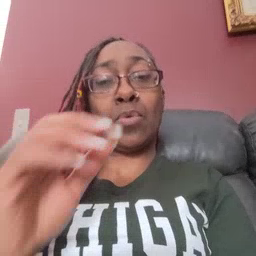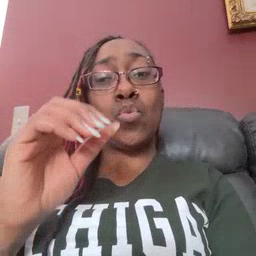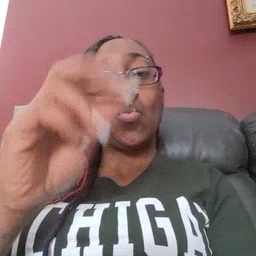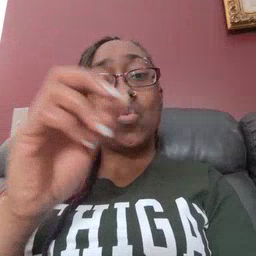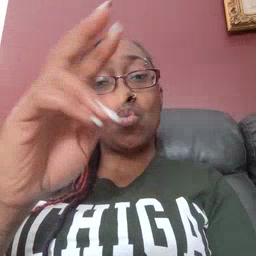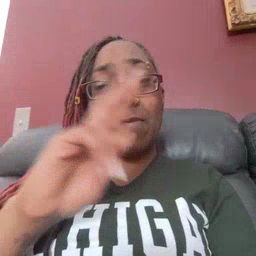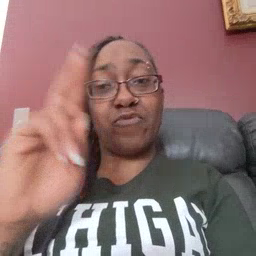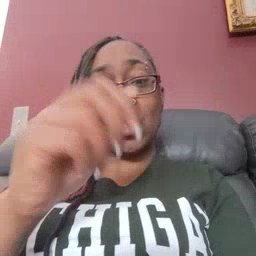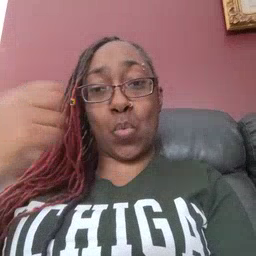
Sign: refrigerator